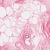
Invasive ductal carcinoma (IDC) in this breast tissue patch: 0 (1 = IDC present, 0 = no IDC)